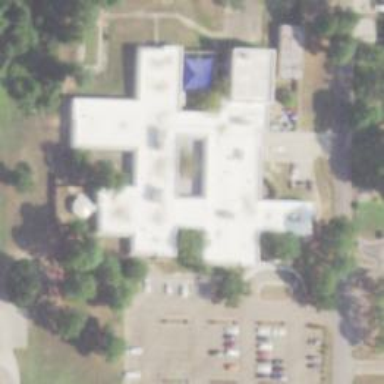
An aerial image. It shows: Hospital providing healthcare services.